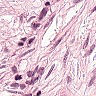
Metastatic tissue present: no